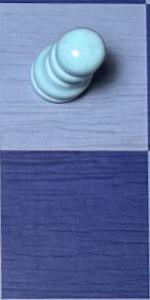
Label: Empty